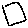
Label: square